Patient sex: M
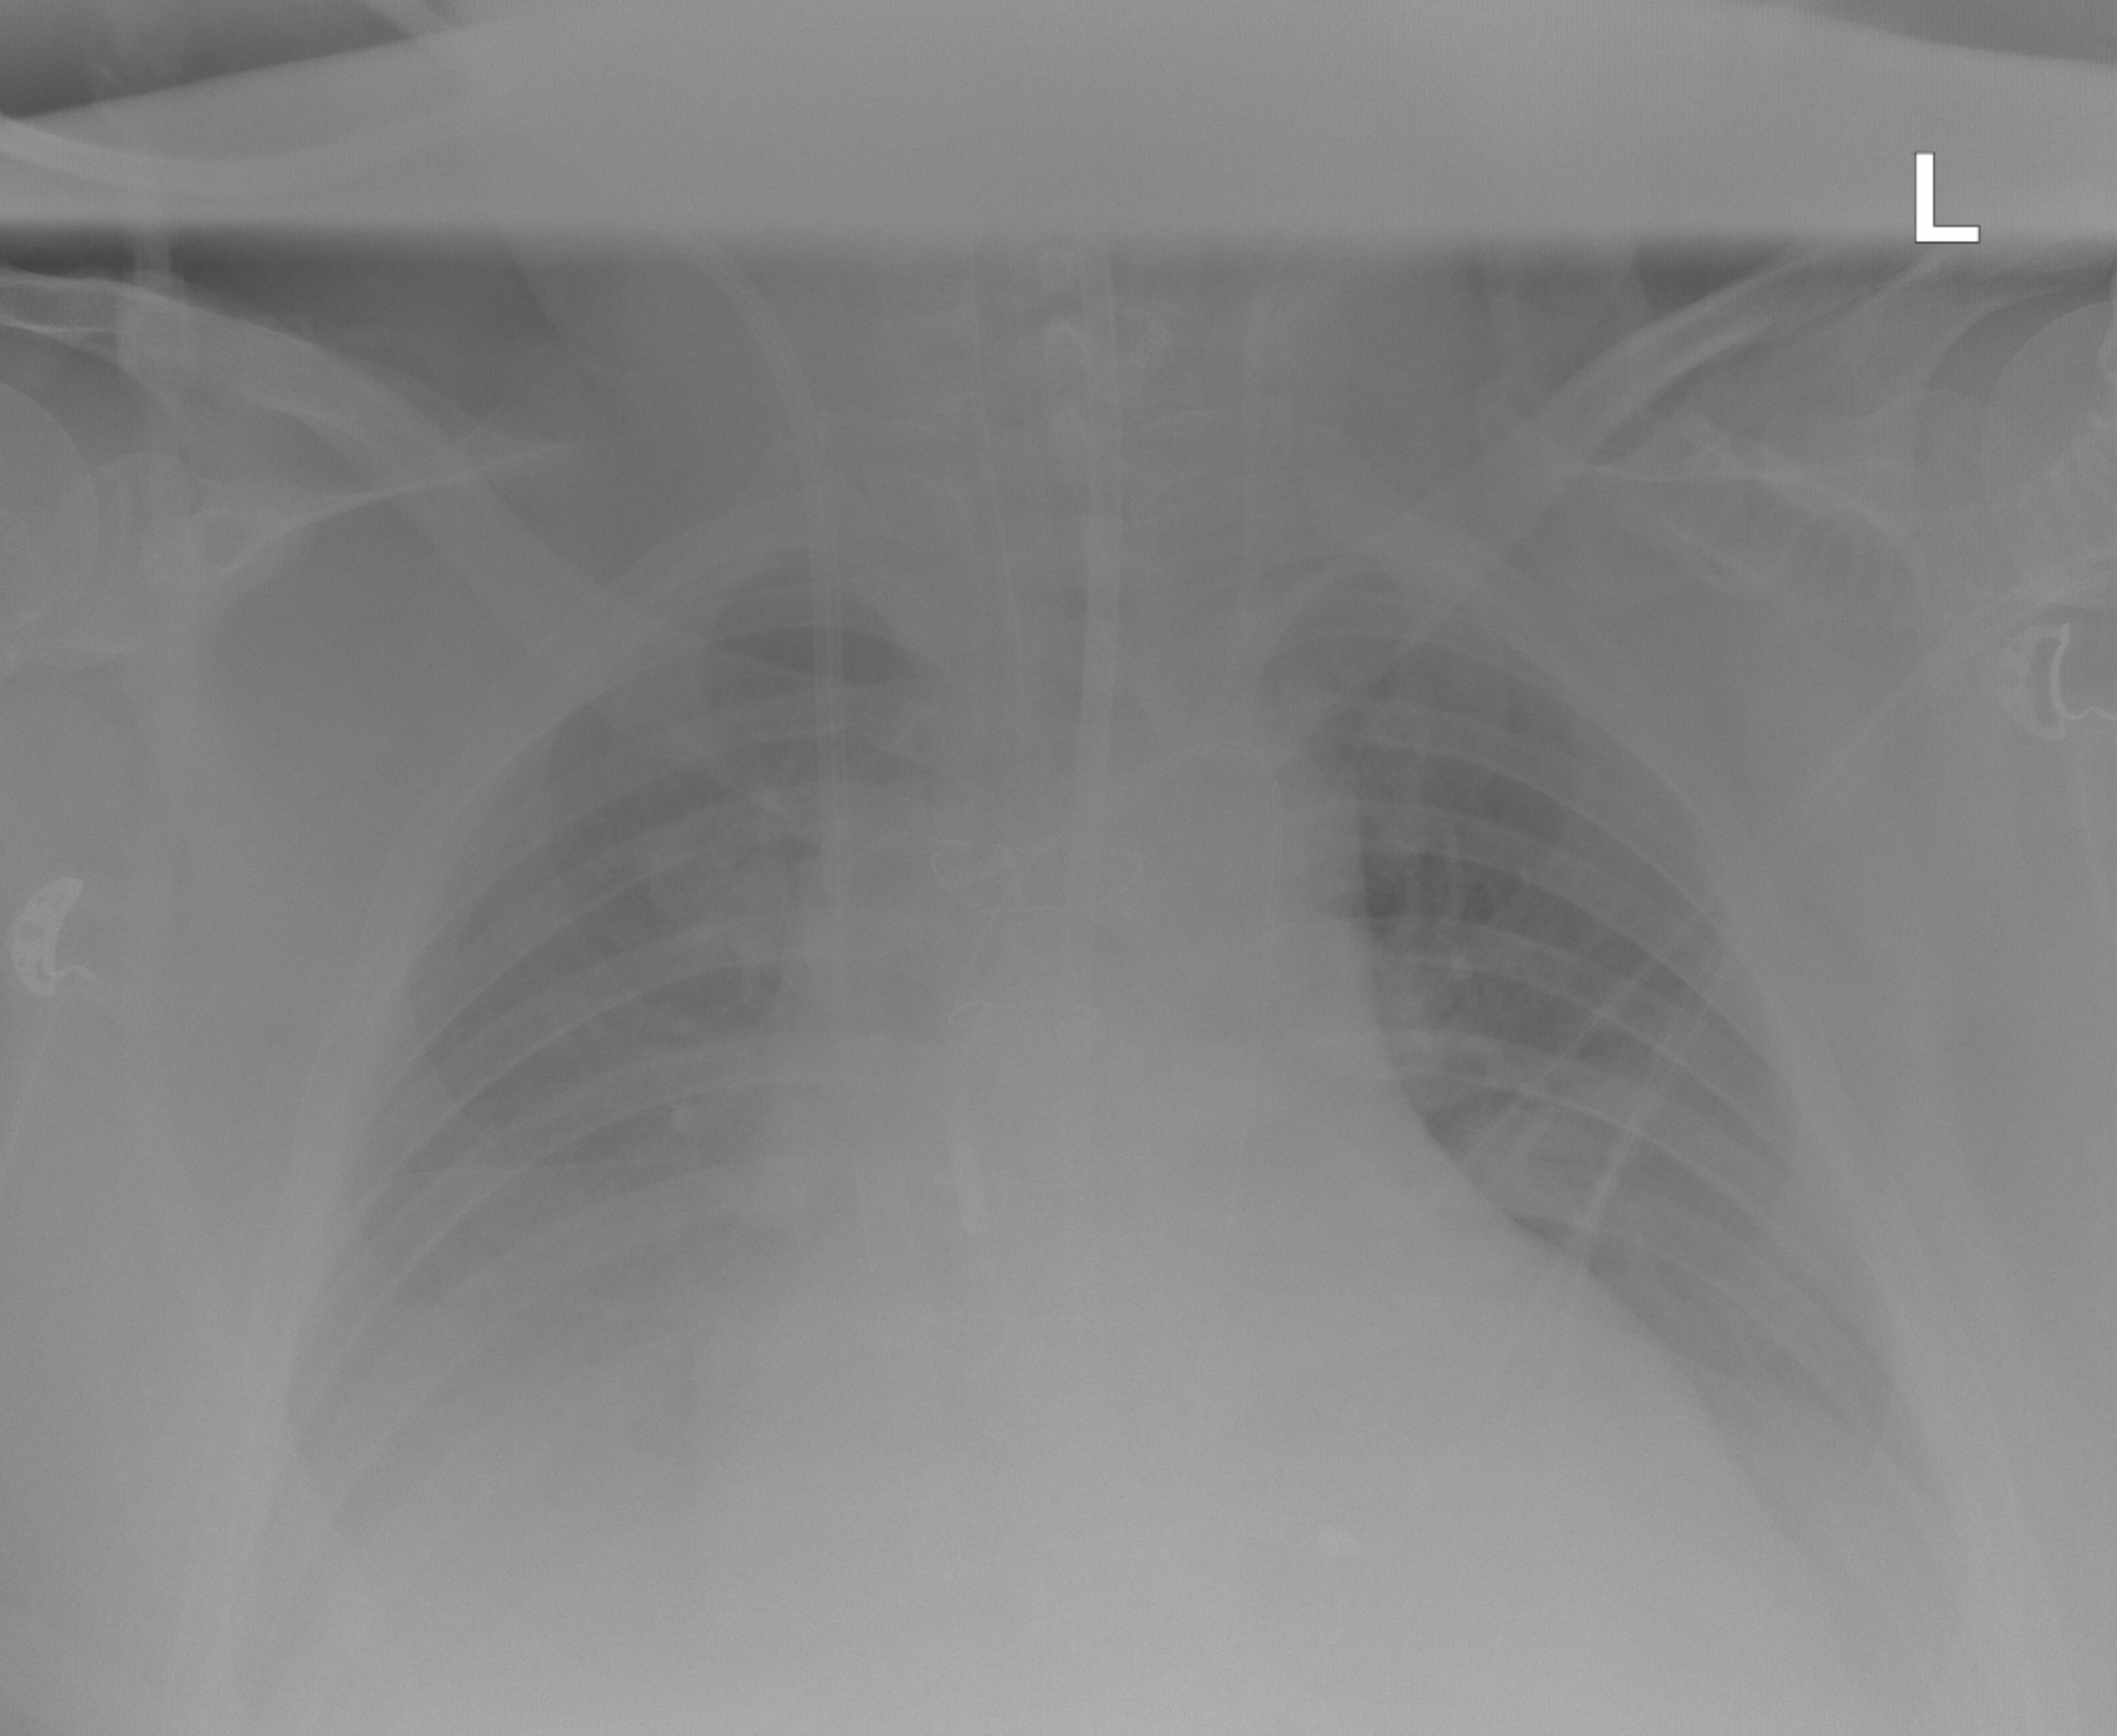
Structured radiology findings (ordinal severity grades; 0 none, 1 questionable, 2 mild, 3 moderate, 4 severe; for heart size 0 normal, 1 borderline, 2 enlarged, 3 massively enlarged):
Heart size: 2
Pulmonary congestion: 2
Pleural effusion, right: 2
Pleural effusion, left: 2
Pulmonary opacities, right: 2
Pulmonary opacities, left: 0
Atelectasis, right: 2
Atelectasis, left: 0